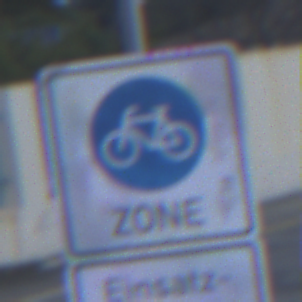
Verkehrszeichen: BeginnFahrradzone
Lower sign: BesondereFahrzeugeUndTransportgueter3
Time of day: SunriseSunset
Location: Outdoor (Suburban)
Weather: PartlyCloudy
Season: NotSpecified
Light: Natural